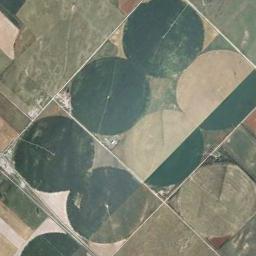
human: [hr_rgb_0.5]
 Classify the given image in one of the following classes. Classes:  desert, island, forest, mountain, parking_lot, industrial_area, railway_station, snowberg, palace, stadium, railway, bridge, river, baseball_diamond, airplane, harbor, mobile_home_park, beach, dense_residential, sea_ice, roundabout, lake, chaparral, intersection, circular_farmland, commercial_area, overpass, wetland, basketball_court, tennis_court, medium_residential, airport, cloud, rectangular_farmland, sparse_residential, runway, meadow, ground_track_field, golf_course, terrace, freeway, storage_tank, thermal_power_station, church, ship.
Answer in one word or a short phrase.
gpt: circular_farmland